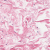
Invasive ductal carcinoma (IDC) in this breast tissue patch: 0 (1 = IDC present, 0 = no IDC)